Question: I have a page that uses Boostrap 3.2. When I re-size the window (chrome) to trigger the responsive design, the nav bar behaves very odd. It works once but any subsequent call doesn't work at all.

Oddly enough, i can't get to behave the same way in jsFiddle. So, I am going to present the dropbox link
<URL>
The HTML for the nav bar
'''
<nav class="navbar navbar-inverse navbar-fixed-top" role="navigation">
<div class="container">
<!-- Brand and toggle get grouped for better mobile display -->
<div class="navbar-header">
<button type="button" class="navbar-toggle" data-toggle="collapse" data-target="#bs-example-navbar-collapse-1">
<span class="sr-only">Toggle navigation</span>
<span class="icon-bar"></span>
<span class="icon-bar"></span>
<span class="icon-bar"></span>
</button>
<a class="navbar-brand" href="./Index.html">
<img src="./images/logo_big.png" width="30" height="30" title="PIT" alt="PIT" />
Test Pitt
</a>
</div>
<!-- Collect the nav links, forms, and other content for toggling -->
<div class="collapse navbar-collapse" id="bs-example-navbar-collapse-1">
<ul class="nav navbar-nav navbar-right">
<li>
<a href="./publications.html">Home</a>
</li>
<li>
<a href="./publications.html">Members</a>
</li>
<li>
<a href="./publications.html">Research</a>
</li>
<li>
<a href="./publications.html">Publications</a>
</li>
<li class="active">
<a href="./publications.html">Teaching</a>
</li>
</ul>
</div>
<!-- /.navbar-collapse -->
</div>
<!-- /.container -->
</nav>
'''
Thanks
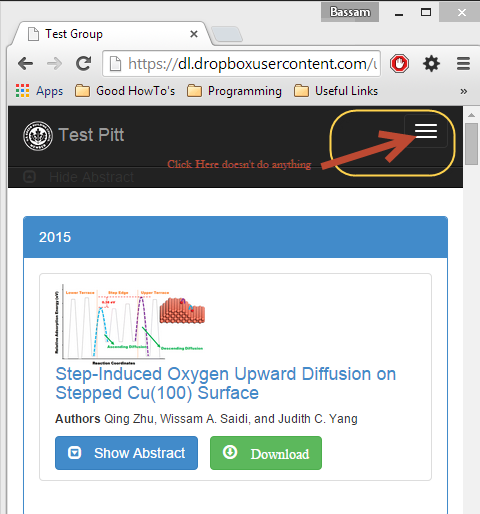
Answer: There is something wrong with your script at the end.
'''
$('.collapse').on('shown.bs.collapse', function (e) {
$("#" + e.target.id.replace("abs_", "btn_")).html("<span class="glyphicon glyphicon-collapse-up" aria-hidden="true"></span> &nbsp; Hide Abstract");
});
$('.collapse').on('hidden.bs.collapse', function (e) {
$("#" + e.target.id.replace("abs_", "btn_")).html("<span class="glyphicon glyphicon-collapse-down"aria-hidden="true"></span> &nbsp; Show Abstract");
});
'''
You add those events to all '.collapse' elements, which include your menu when the window is re-sized.